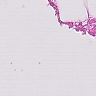
Metastatic tissue present: no